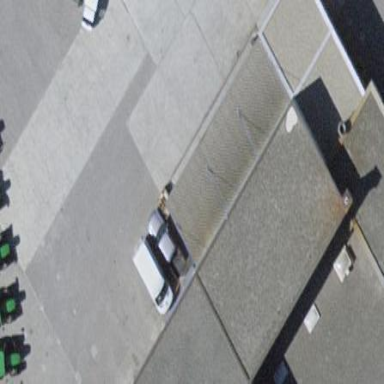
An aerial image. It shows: View of roof of building.